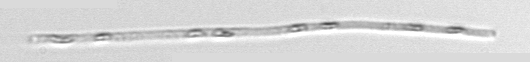
Label: Leptocylindrus